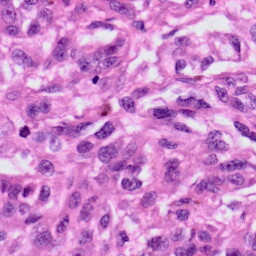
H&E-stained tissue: Skin